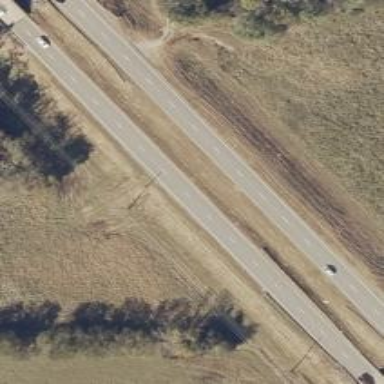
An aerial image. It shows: Asphalt trunk highway.